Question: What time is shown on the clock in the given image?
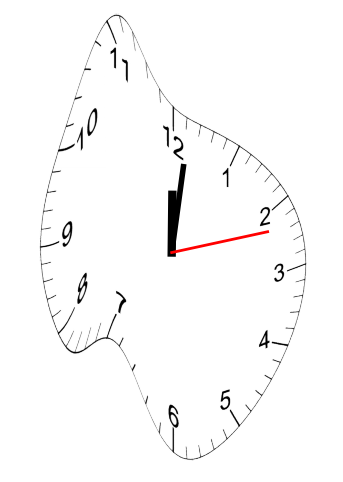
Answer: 12:01:12